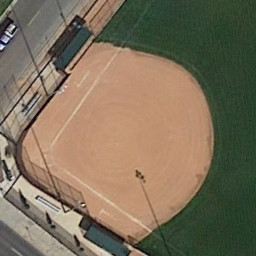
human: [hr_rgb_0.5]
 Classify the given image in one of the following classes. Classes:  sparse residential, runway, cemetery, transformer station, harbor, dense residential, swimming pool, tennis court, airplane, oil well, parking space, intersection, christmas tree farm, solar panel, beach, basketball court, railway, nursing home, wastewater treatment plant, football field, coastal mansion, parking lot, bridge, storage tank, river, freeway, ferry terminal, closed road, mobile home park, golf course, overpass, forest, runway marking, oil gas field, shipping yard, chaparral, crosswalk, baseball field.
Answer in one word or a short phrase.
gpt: baseball field